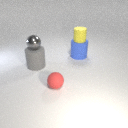
small gray metal sphere to the left of small yellow rubber cylinder